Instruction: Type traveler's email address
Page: traveler
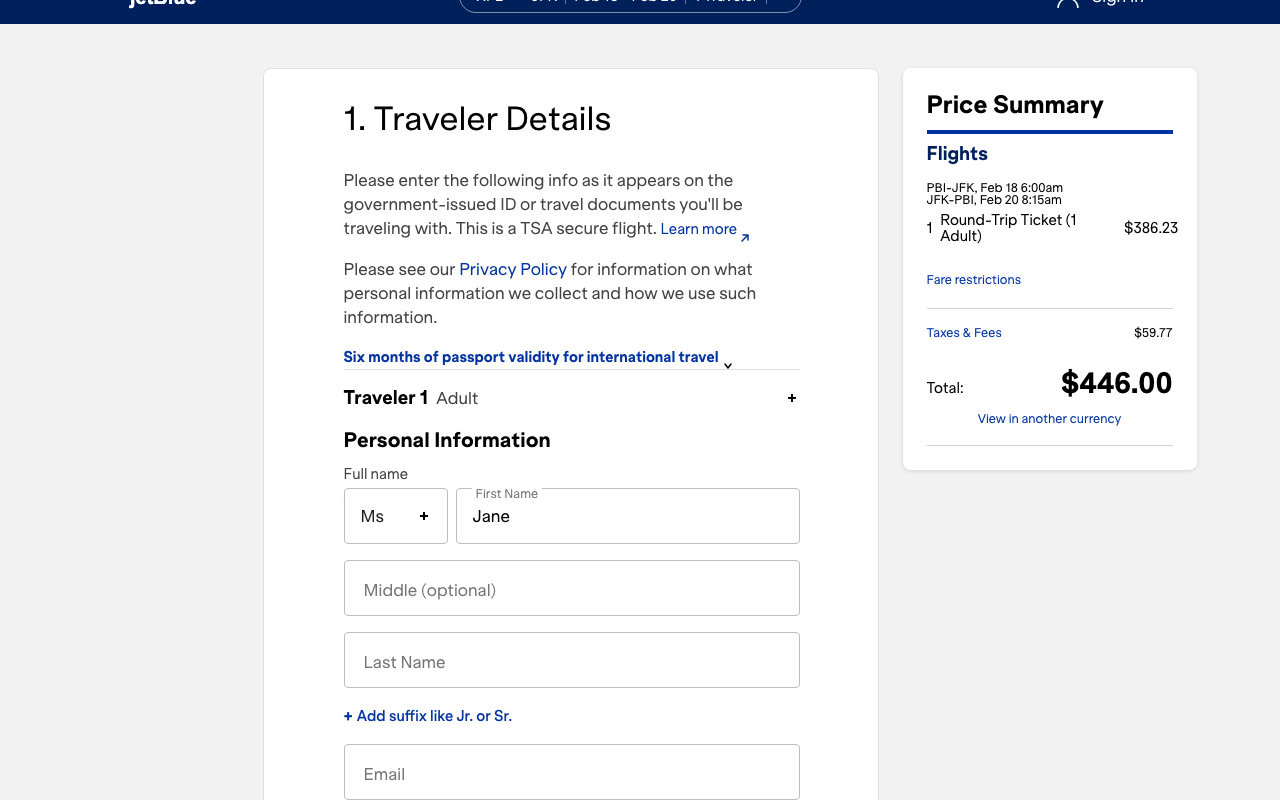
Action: type